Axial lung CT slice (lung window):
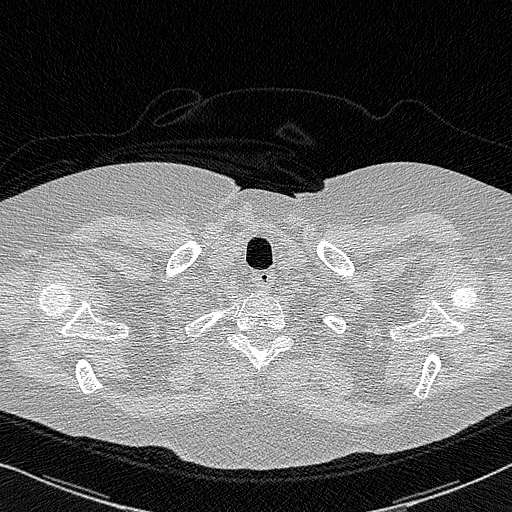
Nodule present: no